Question: String httpsURL = "<URL>";
'''
String query = "email="+URLEncoder.encode("myemailaddress@gmail.com","UTF-8");
URL myurl = new URL(httpsURL);
HttpsURLConnection con = (HttpsURLConnection)myurl.openConnection();
con.setRequestMethod("POST");
con.setRequestProperty("Content-length", String.valueOf(query.length()));
con.setRequestProperty("Content-Type","application/x-www-form-urlencoded");
con.setRequestProperty("User-Agent", "Mozilla/4.0 (compatible; MSIE 5.0;Windows98;DigExt)");
con.setDoOutput(true);
con.setDoInput(true);
DataOutputStream output = new DataOutputStream(con.getOutputStream());
output.writeBytes(query);
output.close();
DataInputStream input = new DataInputStream( con.getInputStream() );
for( int c = input.read(); c != -1; c = input.read() )
System.out.print( (char)c );
input.close();
System.out.println("Resp Code:"+con .getResponseCode());
System.out.println("Resp Message:"+ con .getResponseMessage());

'''
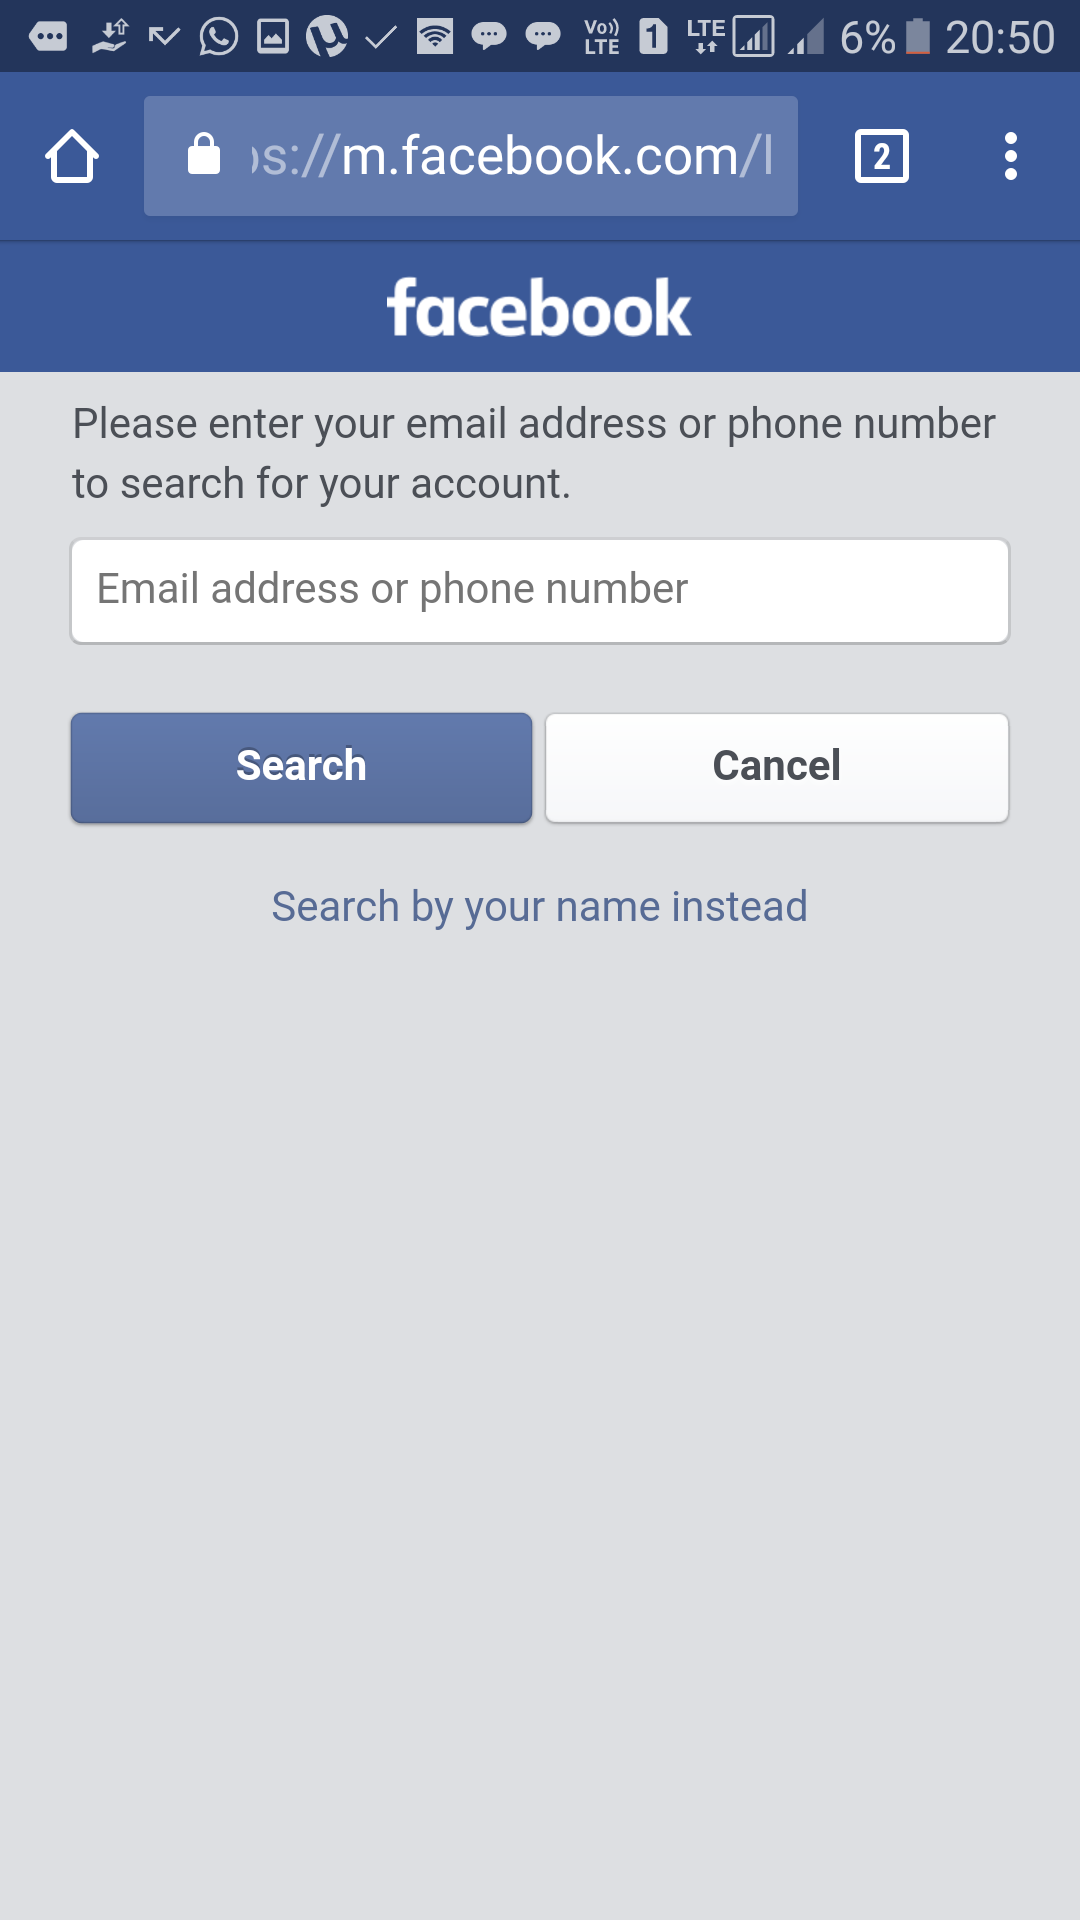
Answer: I made the below 2 changes to your code to make it work:
1) Removed the _rdr parameter from the end of the URL. Looks like when you add that, it always redirects you to the initial page. So:
'String httpsURL = "https://m.facebook.com/login/identify/?ctx=recover&c=https%3A%2F%2Fm.facebook.com%2Flogin%2F&lwv=100";'
2) When following redirects, HttpsURLConnection doesn't set cookies it got from the original response, unless you do this (<URL>:
'CookieHandler.setDefault(new CookieManager());'
Putting these two together, we have the final working code below. Here is a <URL>. I added BufferedReader to read the response for slightly better looking console output, this is not necessary for it to work.
'''
String httpsURL = "https://m.facebook.com/login/identify/?ctx=recover&c=https%3A%2F%2Fm.facebook.com%2Flogin%2F&lwv=100";
String query = "email=" + URLEncoder.encode("myemailaddress@gmail.com", "UTF-8");
CookieHandler.setDefault(new CookieManager());
URL myurl = new URL(httpsURL);
HttpsURLConnection con = (HttpsURLConnection) myurl.openConnection();
con.setRequestMethod("POST");
con.setRequestProperty("Content-length", String.valueOf(query.length()));
con.setRequestProperty("Content-Type", "application/x-www-form-urlencoded");
con.setRequestProperty("User-Agent", "Mozilla/4.0 (compatible; MSIE 5.0;Windows98;DigExt)");
con.setDoOutput(true);
con.setDoInput(true);
DataOutputStream output = new DataOutputStream(con.getOutputStream());
output.writeBytes(query);
output.close();
BufferedReader input = new BufferedReader(new InputStreamReader(con.getInputStream()));
for (int c = input.read(); c != -1; c = input.read())
System.out.print((char) c);
input.close();
System.out.println("Resp Code:" + con.getResponseCode());
System.out.println("Resp Message:" + con.getResponseMessage());
'''